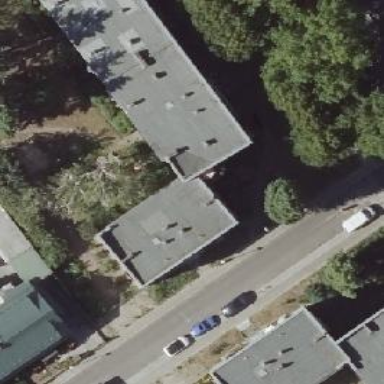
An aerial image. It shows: Modern apartments with flat roof.